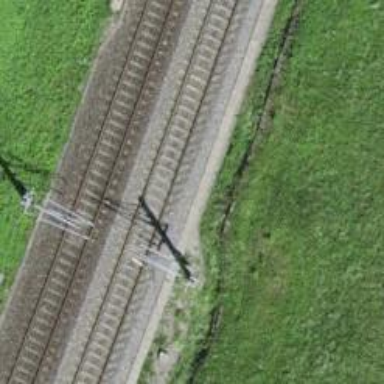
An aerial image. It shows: Railway signal.